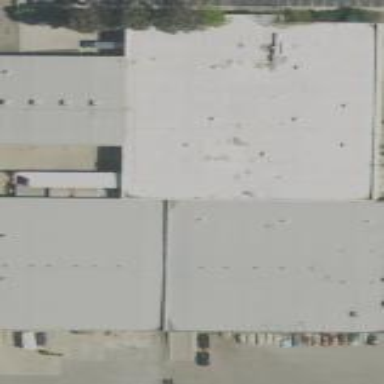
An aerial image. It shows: Industrial building.